Question: I am using Eclipse and Tomcat to work on a webapp. I use Eclipse to deploy my code changes automatically to Tomcat. It works well for Java classes: when I make a change to a .java file, I can see it immediately reflected on the web application, without restarting Tomcat (as long as it is running in debug mode).
But with JS files, I have to stop Tomcat, go through "Add and remove" menu of Tomcat, remove my WAR files, click ok, add them back and click ok again and restart Tomcat to see the changes appear. A simple restart or a clean won't solve the issue. I really need to remove the projects and add them again.
Worse is that it used to work. Do you have any idea about what could cause that?
Here is my Tomcat config:

Do you see anything wrong? Can I provide more information?
I checked the place where Eclipse copies the resources for Tomcat, and it appears the JS file IS updated. So it means Eclipse does correctly its job of copying the resources to the destination. Tomcat is not picking the changes.
There is an internal cache in our application. I deactivated it and cleared it, but it does not solve the issue. It is not likely to come from there.
Also, since I have the issue, I have seen twice Tomcat pick up my changes, but only when I come back to the application after a long time...
It appears that Tomcat finally picks up the changes... But only after 10 minutes.
It is now clear this is not an Eclipse issue: I started Tomcat from the command line, using the same parameters than Eclipse.
Here is the command line I used:
'''
/home/antoine/opt/java/jdk1.8.0_25/bin/java -Dcatalina.base=/home/antoine/workspace/.metadata/.plugins/org.eclipse.wst.server.core/tmp0 -Dcatalina.home=/home/antoine/opt/java/apache-tomcat-8.0.15 -Dwtp.deploy=/home/antoine/workspace/.metadata/.plugins/org.eclipse.wst.server.core/tmp0/wtpwebapps -Djava.endorsed.dirs=/home/antoine/opt/java/apache-tomcat-8.0.15/endorsed -Djavax.net.ssl.trustStorePassword=somepassword -Djavax.net.ssl.trustStore=/home/antoine/opt/java/apache-tomcat-8.0.15/my.keystore -Xms512m -Xmx1024m -XX:MaxPermSize=256m -Dfile.encoding=UTF-8 -classpath /home/antoine/opt/java/apache-tomcat-8.0.15/bin/bootstrap.jar:/home/antoine/opt/java/apache-tomcat-8.0.15/bin/tomcat-juli.jar:/home/antoine/opt/java/jdk1.8.0_25/lib/tools.jar org.apache.catalina.startup.Bootstrap start
'''
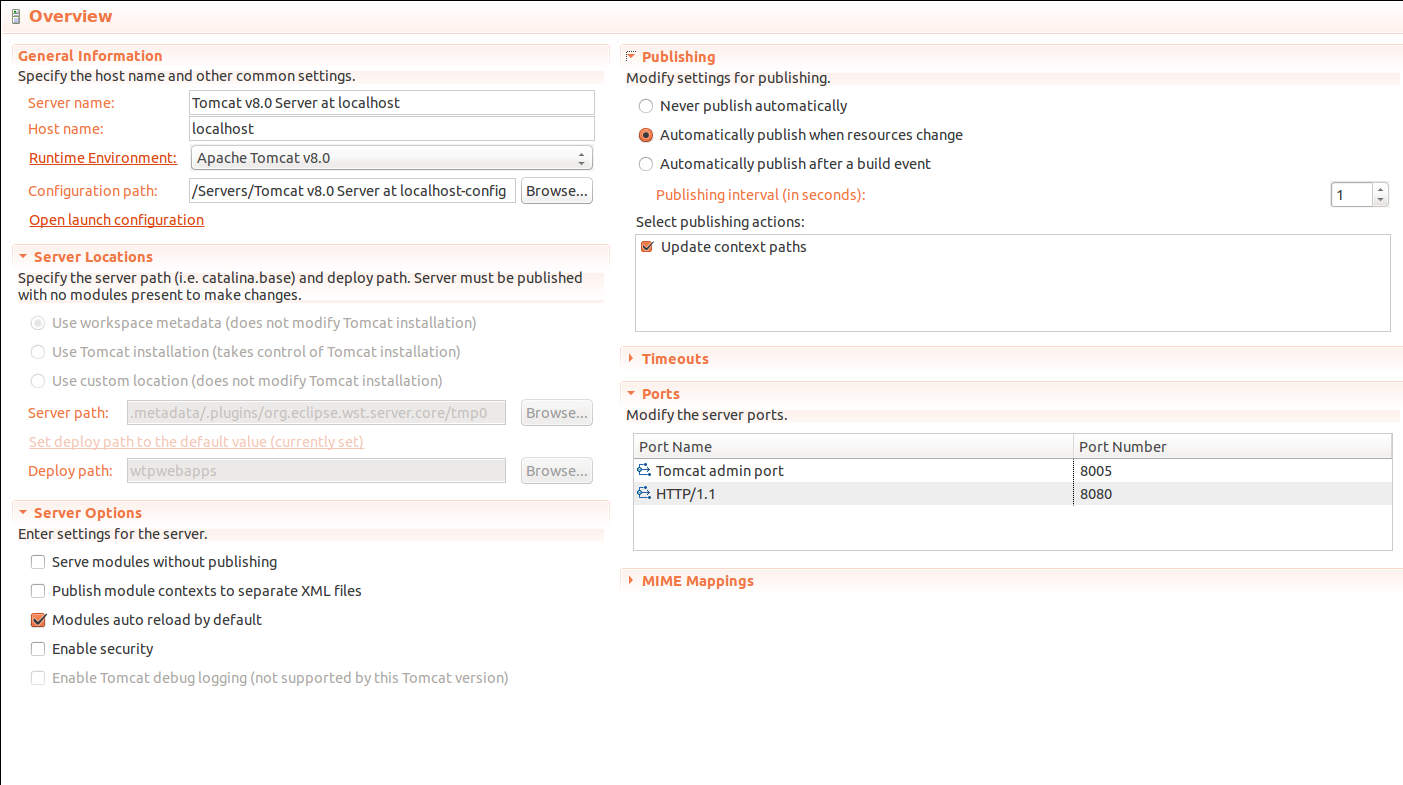
Answer: Well, in fact I had an nginx in front of my Tomcat server. I recently changed the config file for a different reason. But the new version included a cache. Hence the issue.
At some point, I had proven the issue did not come from Eclipse, neither from our application, and I had reviewed Tomcat config and reinstalled it. It was necessarily nginx.
What gave it away was that I found my JS files had an HTTP status 304 not modified. That means some web server decided to answer that. If that was not Tomcat, then...